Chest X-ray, PA view. Patient: 8 years old, sex M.
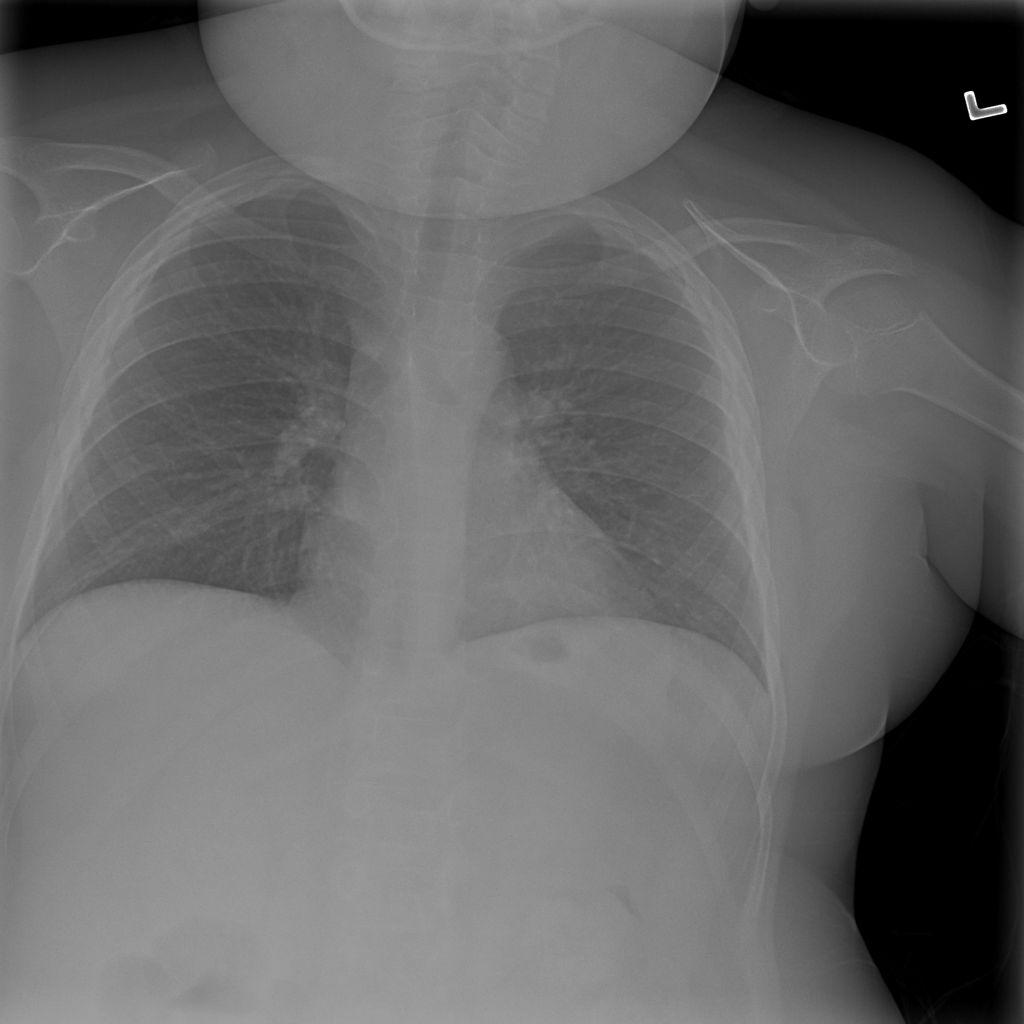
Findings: No Finding